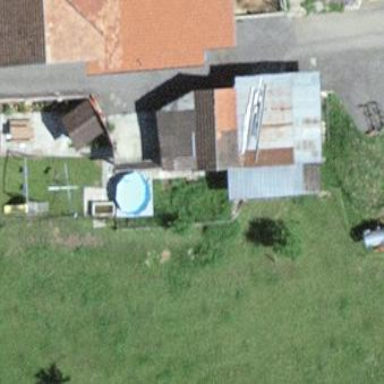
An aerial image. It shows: Shed building.